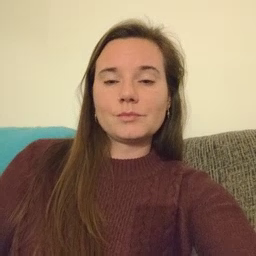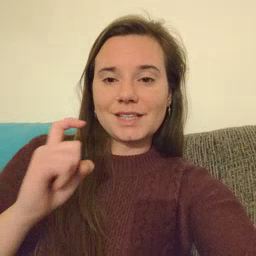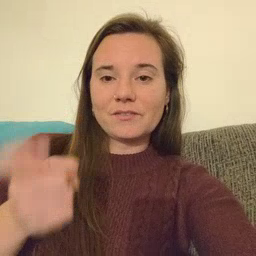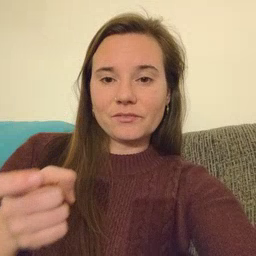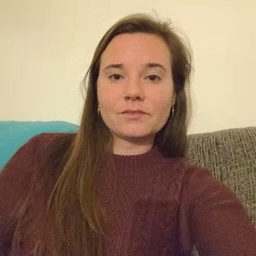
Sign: gift